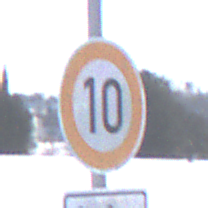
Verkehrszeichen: Geschwindigkeit10
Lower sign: HinweiseAufGefahrenDurchVerbaleAngabe3
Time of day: MorningAfternoon
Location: Outdoor (Nature)
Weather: PartlyCloudy
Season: Winter
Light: Natural